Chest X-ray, AP view. Patient: 53 years old, sex M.
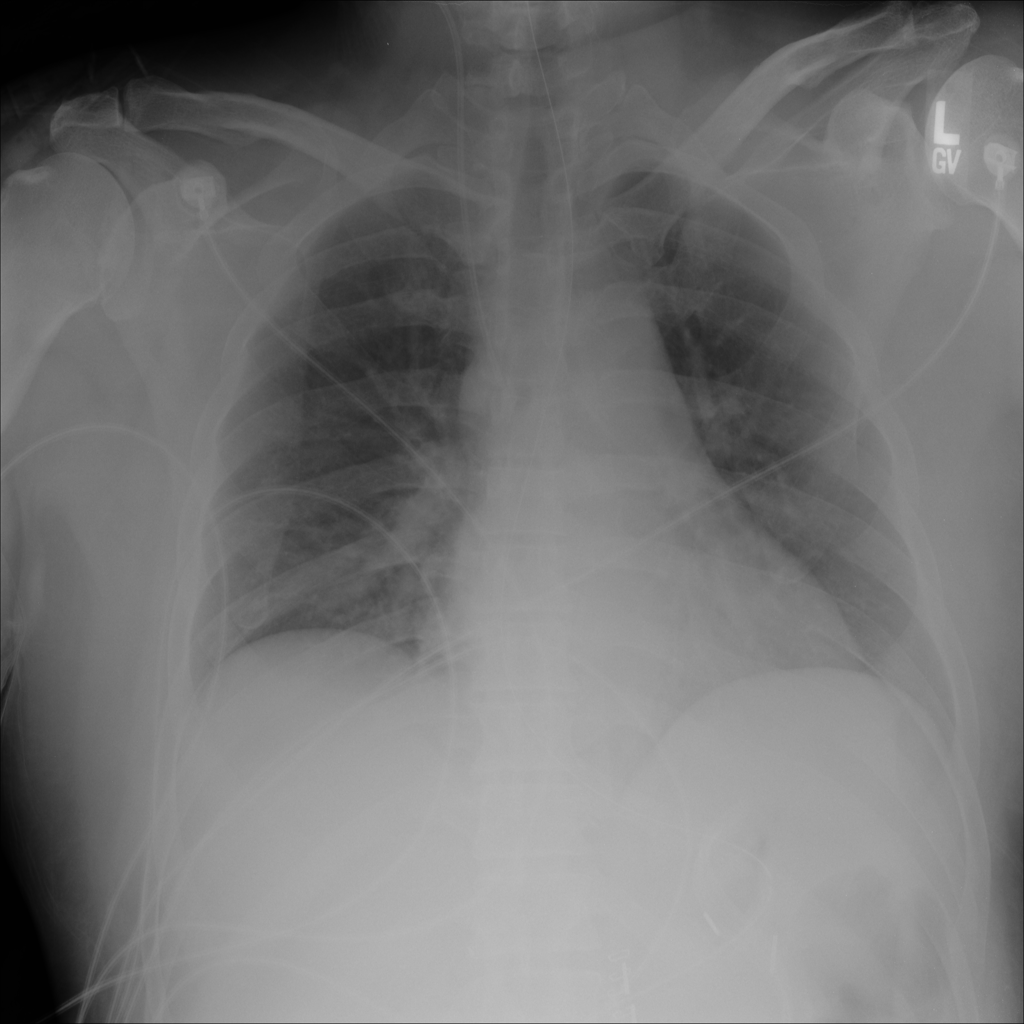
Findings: No Finding